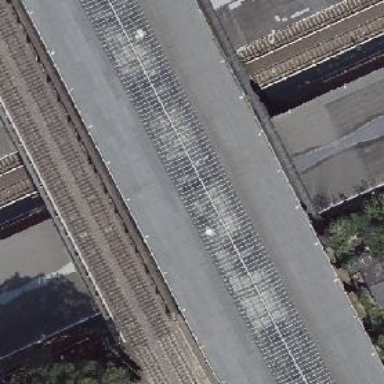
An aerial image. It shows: Platform edge at railway station.